Aerial crown-view tile of a tropical tree (Barro Colorado Island, Panama), acquired 20240918:
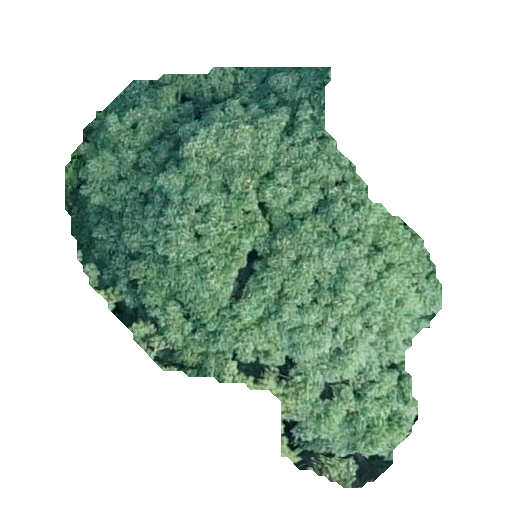
Species: Handroanthus guayacan
GBIF accepted scientific name: Handroanthus guayacan
Crown area: 156.208 m²